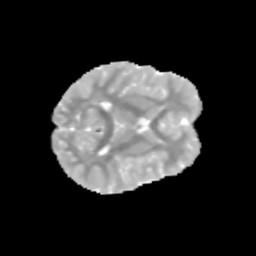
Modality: MD
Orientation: axial
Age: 9
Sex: male
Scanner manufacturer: siemens
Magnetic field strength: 3 T
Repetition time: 3.8 s
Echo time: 0.07 s